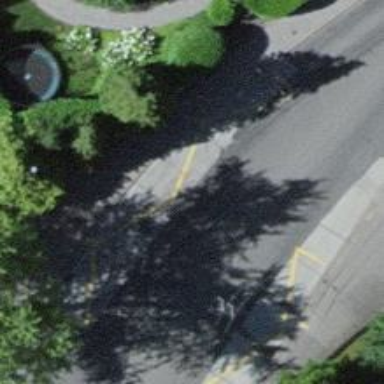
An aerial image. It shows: Trolleybus stop position for public transport.